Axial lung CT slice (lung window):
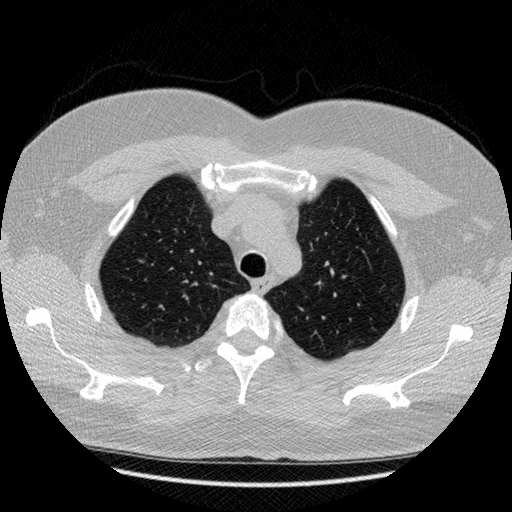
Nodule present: no